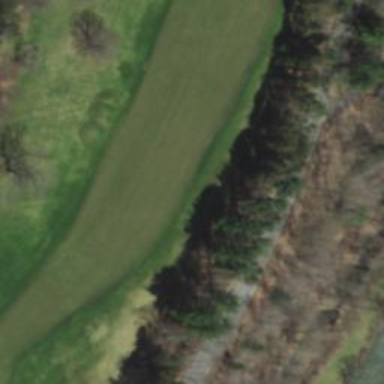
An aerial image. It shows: Golf hole.